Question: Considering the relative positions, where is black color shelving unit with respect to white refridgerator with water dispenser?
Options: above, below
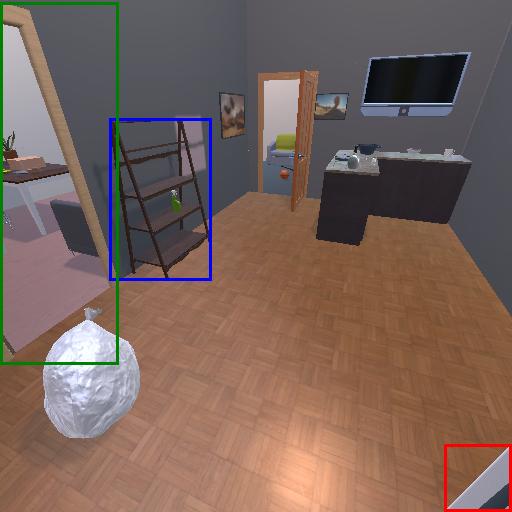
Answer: above